【题型】选择题　【知识点】解析几何　【难度】easy
过点$(-1,0)$且与抛物线$y^2=x$有且仅有一个公共点的直线有（\quad）

A. 1条\qquad B. 2条\qquad C. 3条\qquad D. 4条
【解答】
\textbf{【分析】}由于$(-1,0)$在抛物线外部，当直线与抛物线相切时，有两条直线与抛物线只有一个公共点，又点$(-1,0)$在$x$轴上，$x$轴与抛物线只有一个公共点，因此，一共有三条直线.

\vspace{0.3cm}
\textbf{【解析】}

过点$(-1,0)$且斜率不存在的直线，与抛物线$C$无交点，

因此，直线斜率存在时，设直线$y=k(x+1)$，与联立$y^2=x$，得：$k^2x^2+\left(2k^2-4\right)x+k^2=0$，当直线$y=k(x+1)$与抛物线只有一个公共点，

则$\Delta=\left(2k^2-4\right)^2-4k^2\cdot k^2=-16k^2+16=0$，得：$k=\pm1$，则直线方程为$y=x+1$或$y=-x-1$与抛物线$C$相切，

即此时与抛物线$C$有且只有一个公共点；

又点$(-1,0)$在$x$轴上，$x$轴与抛物线只有一个公共点，

则共三条直线与抛物线$C$有且只有一个公共点，

故选：C.
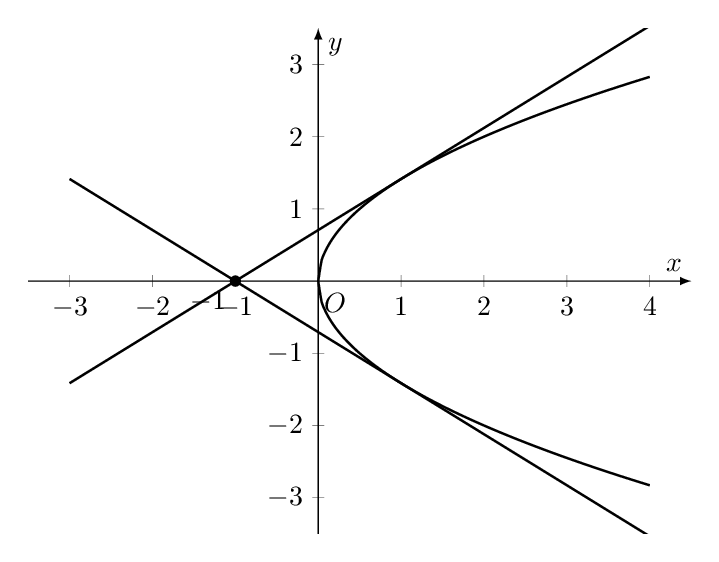